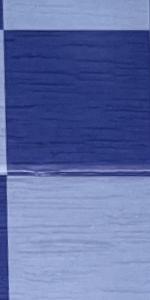
Label: Empty